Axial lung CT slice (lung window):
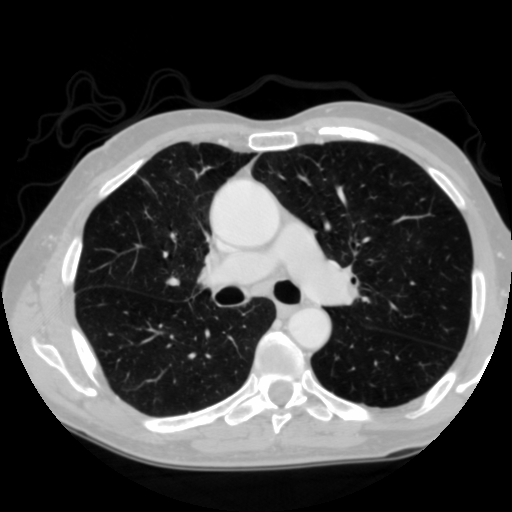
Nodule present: no